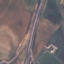
Land use / land cover: Highway